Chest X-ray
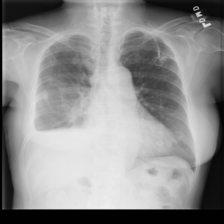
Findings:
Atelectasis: negative
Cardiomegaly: negative
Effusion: negative
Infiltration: negative
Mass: negative
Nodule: negative
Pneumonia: negative
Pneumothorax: negative
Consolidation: negative
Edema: negative
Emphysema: negative
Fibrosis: negative
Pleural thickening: negative
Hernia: negative